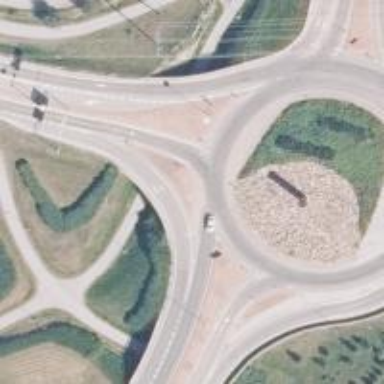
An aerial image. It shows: Roundabout on trunk highway with asphalt surface.